Interaction volume radius: 5 \u00c5
Interaction volume height: 20 \u00c5
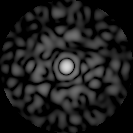
Disorder parameter: 0.8321